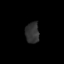
Tissue: skin
Cell type: Epithelial cells
Senescence score: 0.2849
Nuclear area (px): 281
Mean DAPI intensity: 49.26